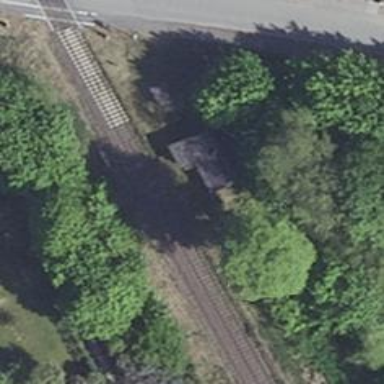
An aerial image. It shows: Railway signal.